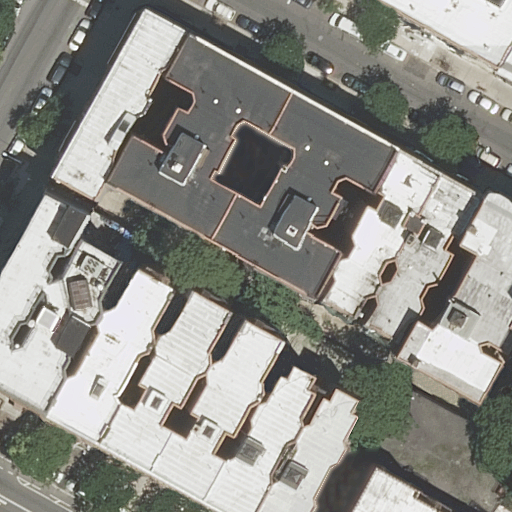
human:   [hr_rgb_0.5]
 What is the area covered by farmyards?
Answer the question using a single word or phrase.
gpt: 0m2

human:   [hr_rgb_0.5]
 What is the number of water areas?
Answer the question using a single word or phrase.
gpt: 0

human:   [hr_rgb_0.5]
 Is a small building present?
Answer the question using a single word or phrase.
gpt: yes

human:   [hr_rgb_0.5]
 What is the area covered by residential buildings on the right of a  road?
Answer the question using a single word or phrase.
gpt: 4784m2

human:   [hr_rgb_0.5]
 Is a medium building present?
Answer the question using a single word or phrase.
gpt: yes

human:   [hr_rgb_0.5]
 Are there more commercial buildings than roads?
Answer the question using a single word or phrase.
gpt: no

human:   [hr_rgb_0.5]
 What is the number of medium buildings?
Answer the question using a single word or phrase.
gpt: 12

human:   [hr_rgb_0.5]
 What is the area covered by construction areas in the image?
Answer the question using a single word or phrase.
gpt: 0m2

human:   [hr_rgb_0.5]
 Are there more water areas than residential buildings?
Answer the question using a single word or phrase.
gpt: no

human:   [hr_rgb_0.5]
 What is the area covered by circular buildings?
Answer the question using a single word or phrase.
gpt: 0m2

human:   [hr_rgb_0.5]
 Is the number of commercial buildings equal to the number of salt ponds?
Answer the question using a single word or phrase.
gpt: yes

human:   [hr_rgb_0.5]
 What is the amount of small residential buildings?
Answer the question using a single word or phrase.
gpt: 2

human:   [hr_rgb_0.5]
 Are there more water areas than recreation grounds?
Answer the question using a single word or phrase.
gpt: no

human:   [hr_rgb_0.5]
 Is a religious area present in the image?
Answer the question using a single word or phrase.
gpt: no

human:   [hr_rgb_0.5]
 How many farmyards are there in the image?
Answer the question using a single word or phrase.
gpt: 0

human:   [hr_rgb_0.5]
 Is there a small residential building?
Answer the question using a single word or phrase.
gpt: yes

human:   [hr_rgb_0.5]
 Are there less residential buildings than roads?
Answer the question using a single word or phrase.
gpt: no

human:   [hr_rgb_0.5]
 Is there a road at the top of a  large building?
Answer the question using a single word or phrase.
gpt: yes

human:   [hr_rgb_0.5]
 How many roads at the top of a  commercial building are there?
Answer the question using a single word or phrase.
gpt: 0

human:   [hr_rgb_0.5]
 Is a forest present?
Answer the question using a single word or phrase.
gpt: no

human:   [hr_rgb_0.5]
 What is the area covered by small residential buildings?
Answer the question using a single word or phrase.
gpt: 79m2

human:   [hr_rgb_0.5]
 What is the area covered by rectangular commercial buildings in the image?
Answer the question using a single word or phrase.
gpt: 0m2

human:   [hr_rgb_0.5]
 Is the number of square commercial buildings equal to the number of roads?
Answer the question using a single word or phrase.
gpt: no

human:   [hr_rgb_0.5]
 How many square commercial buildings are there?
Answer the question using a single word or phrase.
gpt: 0

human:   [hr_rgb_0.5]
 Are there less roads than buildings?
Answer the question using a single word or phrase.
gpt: yes

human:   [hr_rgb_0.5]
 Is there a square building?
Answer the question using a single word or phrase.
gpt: no

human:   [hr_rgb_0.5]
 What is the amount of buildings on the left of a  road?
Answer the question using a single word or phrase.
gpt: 9

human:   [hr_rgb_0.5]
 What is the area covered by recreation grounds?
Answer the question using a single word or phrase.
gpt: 0m2

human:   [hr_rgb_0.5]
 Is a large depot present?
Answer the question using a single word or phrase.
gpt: no

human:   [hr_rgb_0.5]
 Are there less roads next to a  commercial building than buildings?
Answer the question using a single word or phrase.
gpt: yes

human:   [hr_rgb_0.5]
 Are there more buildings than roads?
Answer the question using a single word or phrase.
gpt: yes

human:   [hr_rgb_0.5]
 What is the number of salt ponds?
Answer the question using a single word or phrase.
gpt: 0

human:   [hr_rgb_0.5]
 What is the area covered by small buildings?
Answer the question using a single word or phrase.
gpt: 79m2

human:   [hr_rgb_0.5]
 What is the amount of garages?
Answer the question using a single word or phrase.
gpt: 0

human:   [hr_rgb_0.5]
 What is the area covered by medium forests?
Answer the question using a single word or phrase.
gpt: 0m2

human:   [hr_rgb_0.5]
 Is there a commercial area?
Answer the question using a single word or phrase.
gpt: no